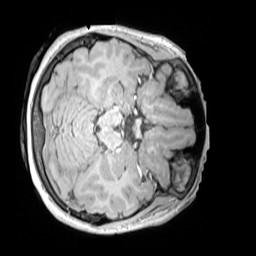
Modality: MP2RAGE
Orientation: axial
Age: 10
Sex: female
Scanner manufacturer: siemens
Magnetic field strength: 3 T
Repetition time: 4 s
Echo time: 0.00303 s